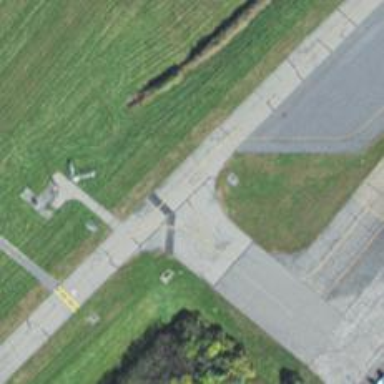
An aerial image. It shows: View of taxiway at the airport.